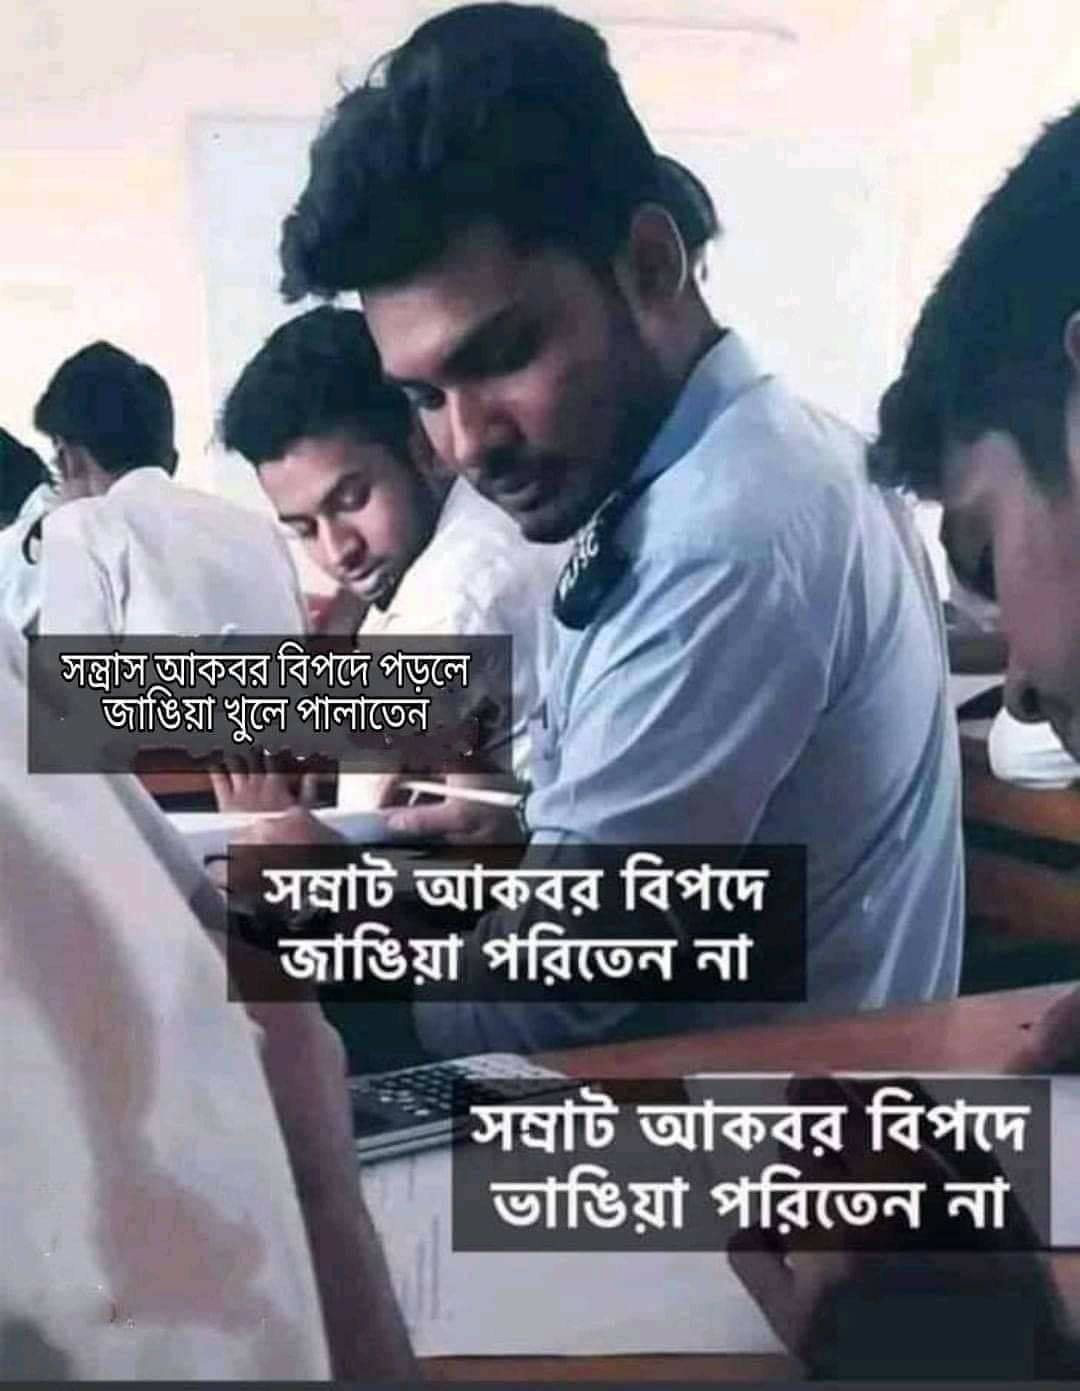
Caption: সন্ত্রাস আকবর বিপদে পড়লে জাঙিয়া খুলে পালাতেন   সম্রাট আকবর বিপদে জাঙিয়া পরিতেন না     সম্রাট আকবর বিপদে ভাঙিয়া পরিতেন না
Label: non-hate